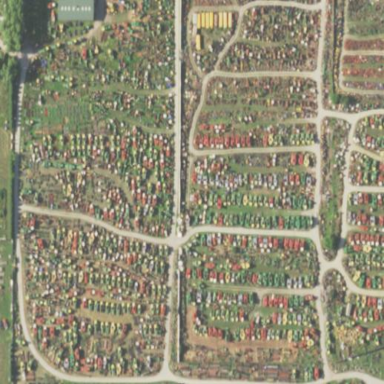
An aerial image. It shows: Industrial area designated as auto wrecker yard.